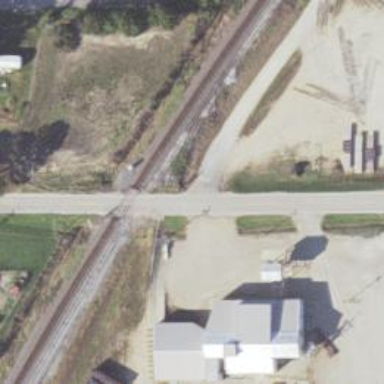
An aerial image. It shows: Level crossing along the railway.